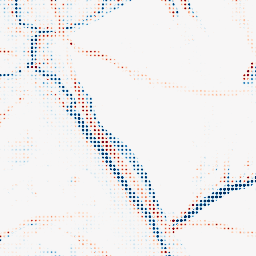
Category: morphological
Decomposition family: morphological_rect
Decomposition parameters: operation: average
width: 10
height: 10
Upsampling method: sinc_blackman
Upsampling parameters: scale: 8
kernel_size: 4
Upsampling scale: 8